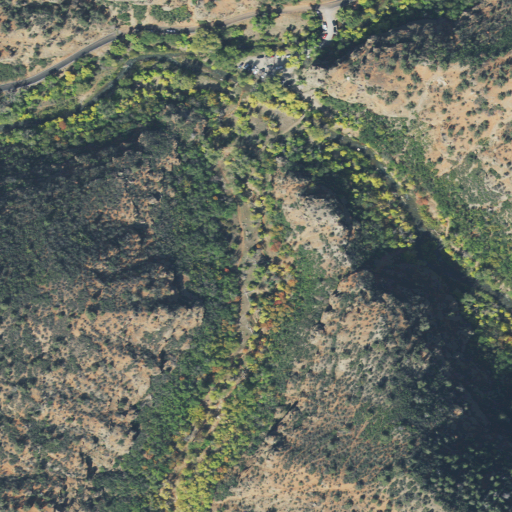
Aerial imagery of valley in Utah named Cottonwood Canyon containing deciduous forest, shrub, evergreen forest, and open development